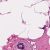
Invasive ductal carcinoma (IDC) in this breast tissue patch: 0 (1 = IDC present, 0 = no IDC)